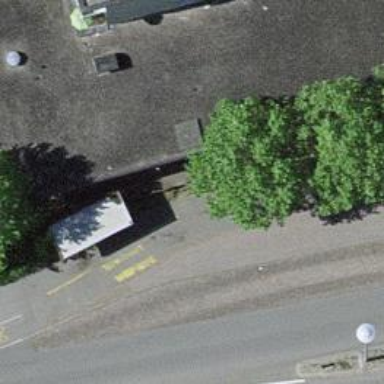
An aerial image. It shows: Bus stop with shelter. It is platform for public transport.